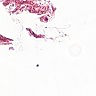
Metastatic tissue present: no